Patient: sex M, age 46
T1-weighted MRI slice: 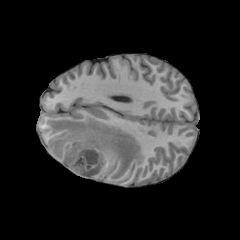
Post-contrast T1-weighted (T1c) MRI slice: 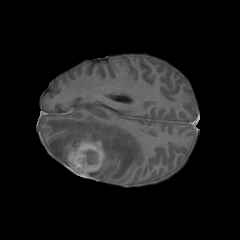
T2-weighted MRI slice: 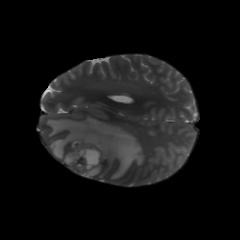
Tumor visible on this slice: yes
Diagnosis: Glioblastoma, IDH-wildtype
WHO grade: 4